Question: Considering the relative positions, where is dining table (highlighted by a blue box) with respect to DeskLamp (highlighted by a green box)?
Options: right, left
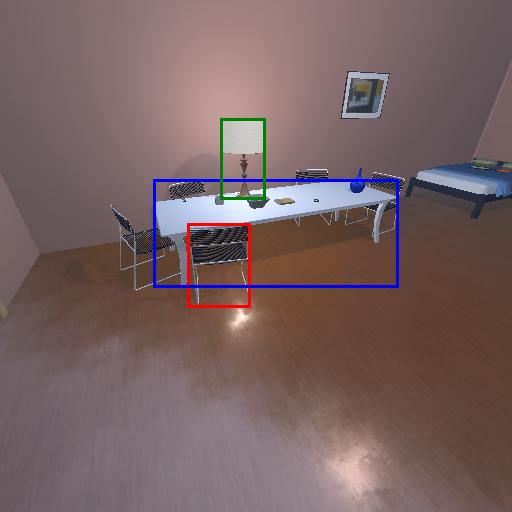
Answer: right